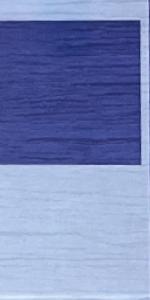
Label: Empty